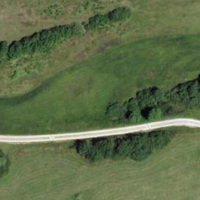
EUNIS habitat code: 24
Species observed at this site:
Campanula barbata